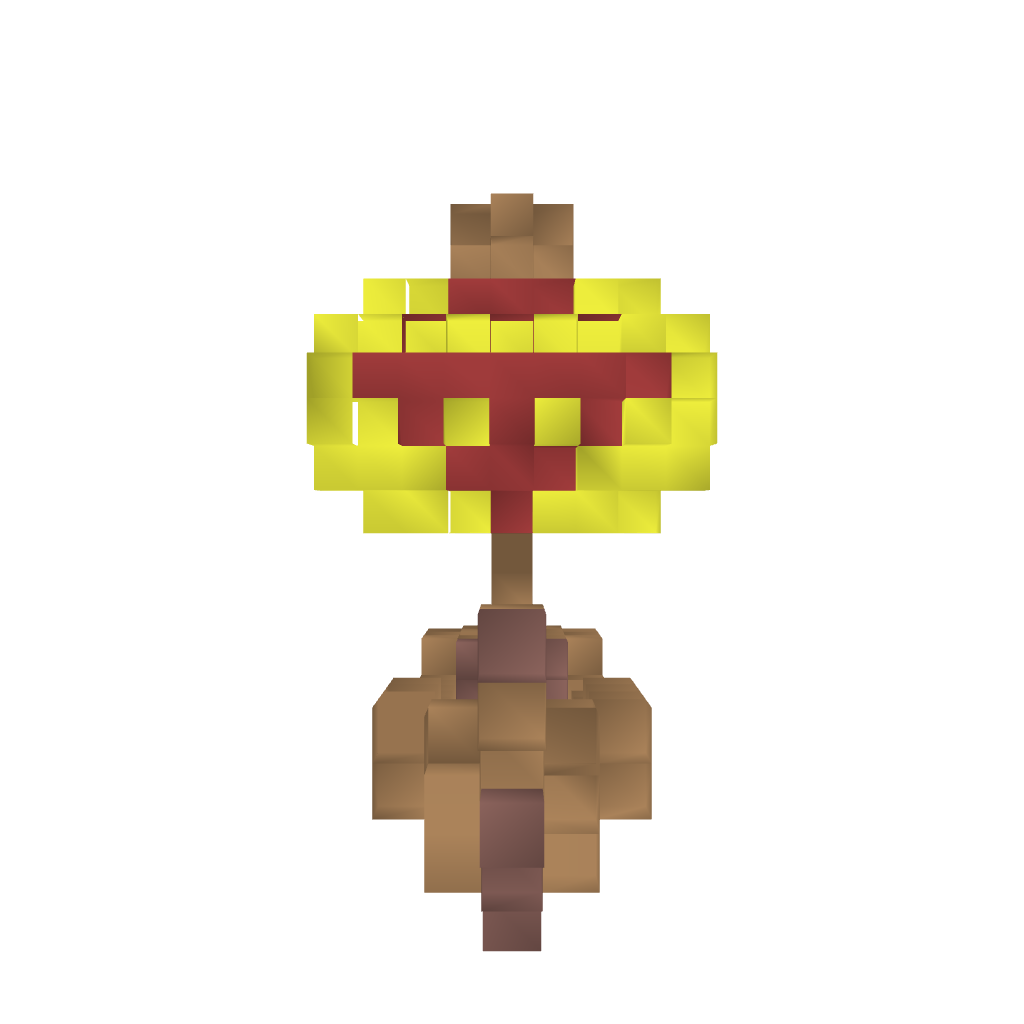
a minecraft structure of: Viking Ship [Small] high quality